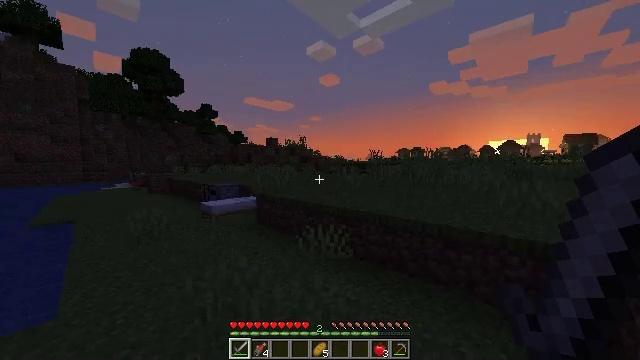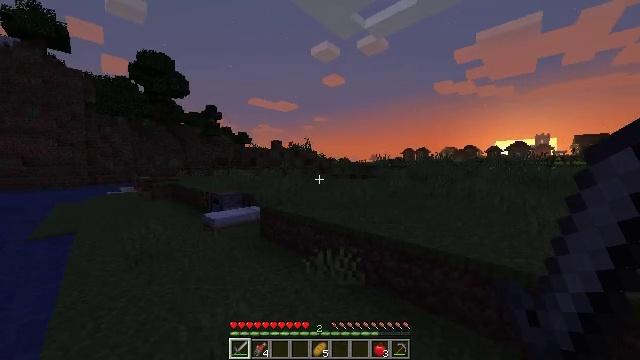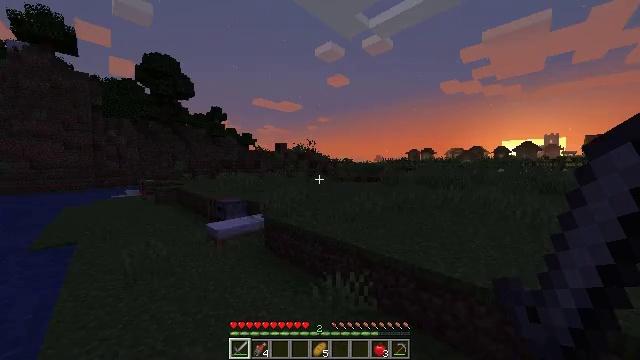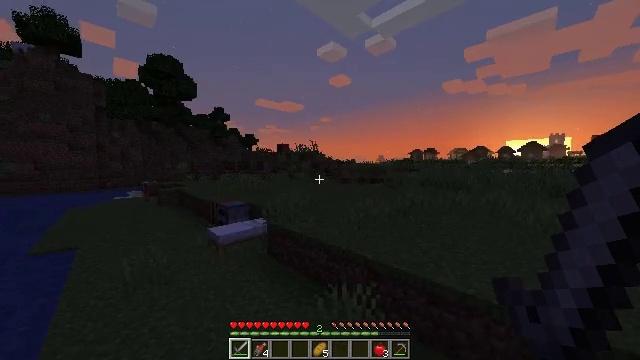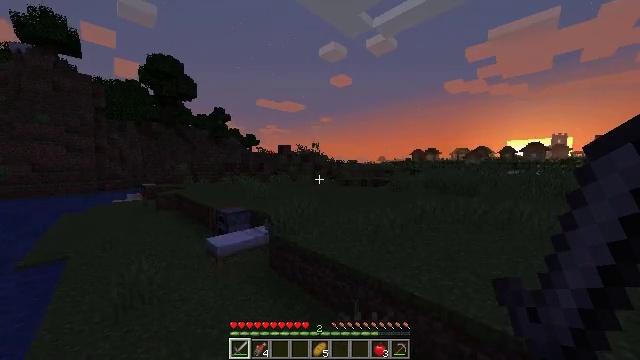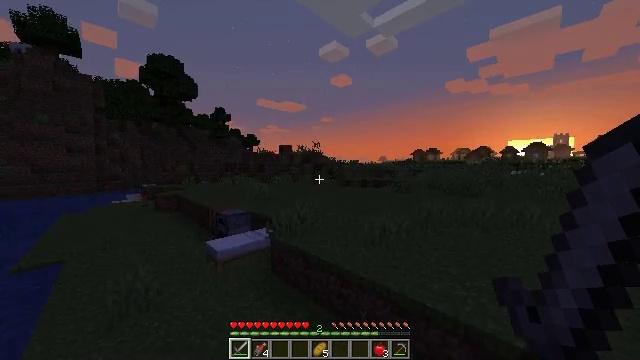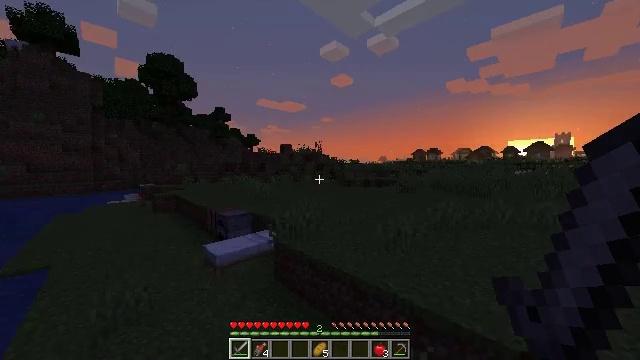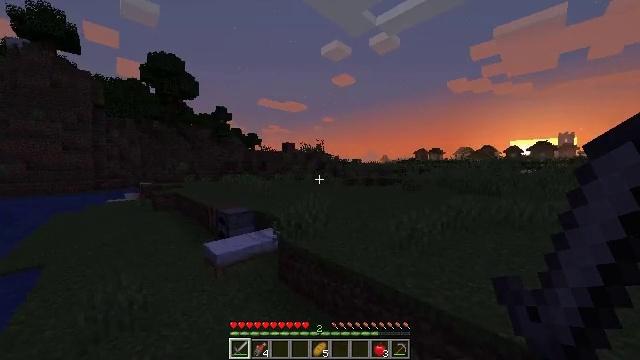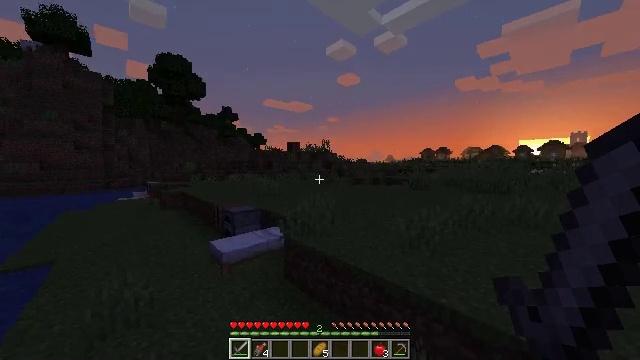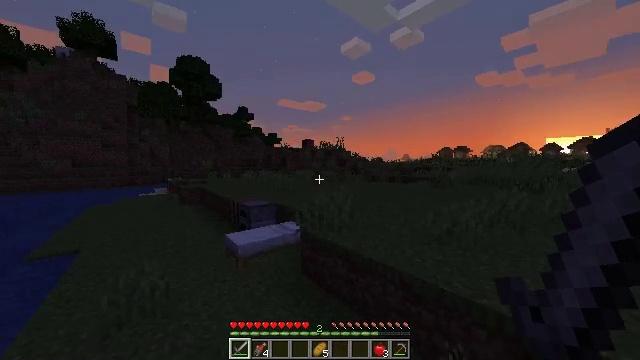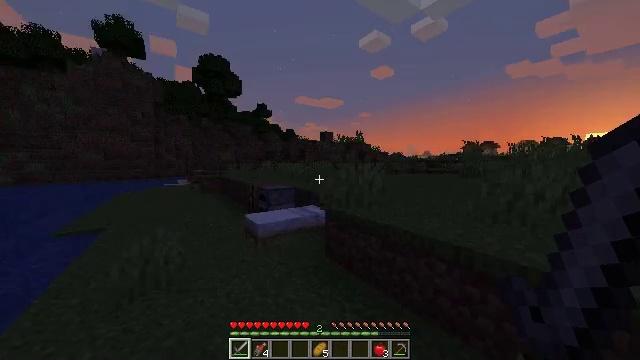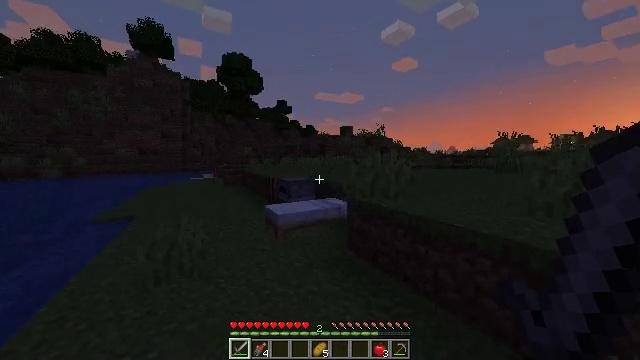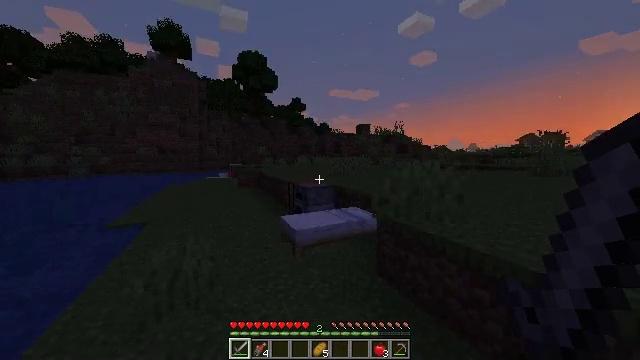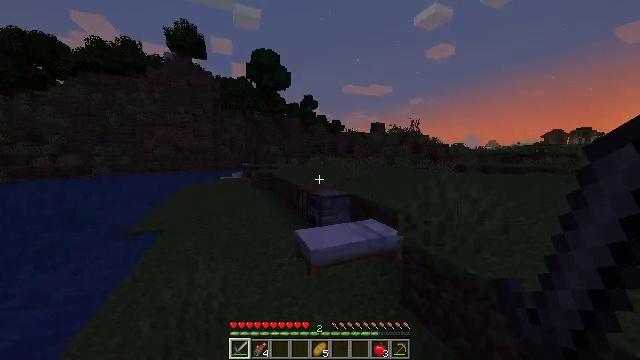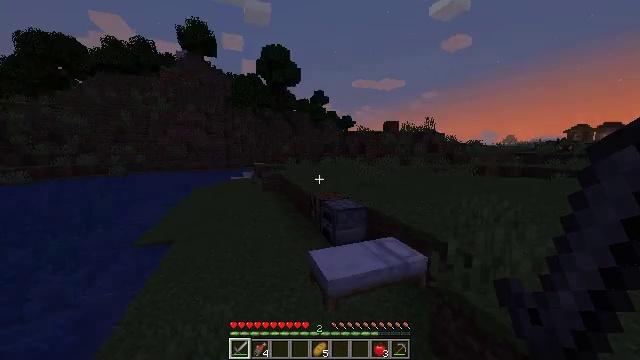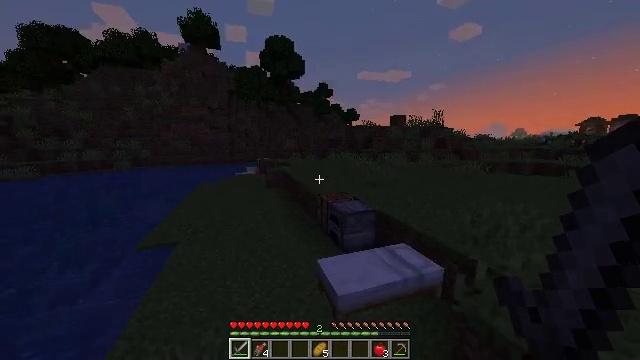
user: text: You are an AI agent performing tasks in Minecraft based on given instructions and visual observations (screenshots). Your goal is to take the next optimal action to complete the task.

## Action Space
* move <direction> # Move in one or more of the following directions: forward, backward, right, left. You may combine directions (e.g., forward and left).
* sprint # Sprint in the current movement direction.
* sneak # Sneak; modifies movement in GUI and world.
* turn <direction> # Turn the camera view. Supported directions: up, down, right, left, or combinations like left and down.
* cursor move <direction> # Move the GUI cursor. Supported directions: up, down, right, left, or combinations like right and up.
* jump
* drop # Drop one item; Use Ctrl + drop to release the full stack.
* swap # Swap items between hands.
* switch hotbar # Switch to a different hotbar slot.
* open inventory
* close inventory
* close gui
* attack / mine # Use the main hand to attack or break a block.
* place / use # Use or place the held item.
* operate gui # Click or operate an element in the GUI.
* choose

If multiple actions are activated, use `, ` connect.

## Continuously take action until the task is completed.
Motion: motion action
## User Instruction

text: Kill the salmon.
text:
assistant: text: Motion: move forward and move left, turn left, jump
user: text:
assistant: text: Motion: move forward and move left, turn left, jump
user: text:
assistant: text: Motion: move forward and move left, jump
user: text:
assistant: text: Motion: move forward and move left, jump
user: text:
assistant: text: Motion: move forward and move left, jump
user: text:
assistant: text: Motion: move forward and move left, jump
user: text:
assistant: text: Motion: move forward and move left, jump
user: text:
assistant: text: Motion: move forward and move left, turn left, jump
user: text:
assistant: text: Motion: move forward and move left, turn left, jump
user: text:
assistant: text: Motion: move forward and move left, turn left, jump
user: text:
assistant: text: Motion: move forward and move left, turn left, jump
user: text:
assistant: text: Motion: move forward and move left, turn left, jump
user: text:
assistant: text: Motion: move forward and move left, turn left, jump
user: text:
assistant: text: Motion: move forward and move left, turn left and down, jump
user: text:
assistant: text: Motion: move forward and move left, turn left and down, jump
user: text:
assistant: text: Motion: move forward and move left, turn right and down, jump
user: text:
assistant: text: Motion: move forward and move left, turn right and down, jump
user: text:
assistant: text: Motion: move forward and move left, turn right and down
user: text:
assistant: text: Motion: move forward and move left, turn right and down
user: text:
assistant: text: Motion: move forward and move left, turn right and down
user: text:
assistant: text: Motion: move forward and move left, turn right and down
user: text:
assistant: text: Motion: move forward and move left, turn right and down, use / place
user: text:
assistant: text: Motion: turn right and down, use / place
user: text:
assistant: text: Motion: turn right and down
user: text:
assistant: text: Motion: turn right
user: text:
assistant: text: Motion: turn right
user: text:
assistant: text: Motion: turn right and down
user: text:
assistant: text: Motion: turn right and down
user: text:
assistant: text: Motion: no_op
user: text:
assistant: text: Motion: no_op